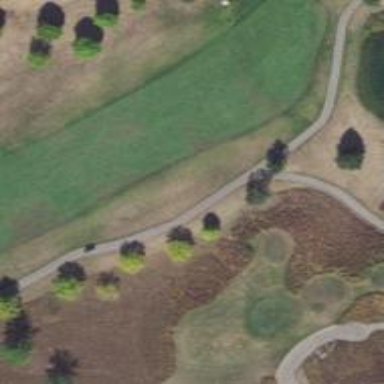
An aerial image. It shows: Path designated for golf carts.